Question: How does Twitter create the form validation on it's <URL>?

I'm not creating a signup form, just an enquiries form which I would like to use the Twitter style validation.
Are there any specific tutorials or resources to create something very similar?
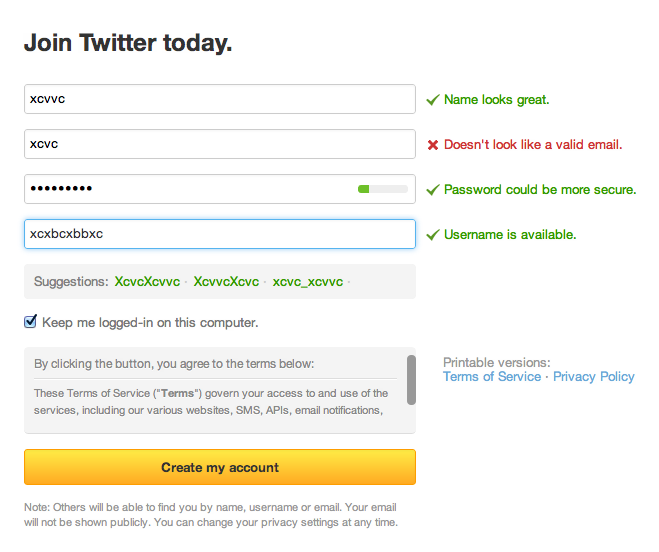
Answer: Yes, there are several. <URL> that shows 10 jquery examples and tutorials.